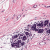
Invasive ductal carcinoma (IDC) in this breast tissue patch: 0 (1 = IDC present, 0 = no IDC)